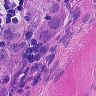
Metastatic tissue present: yes